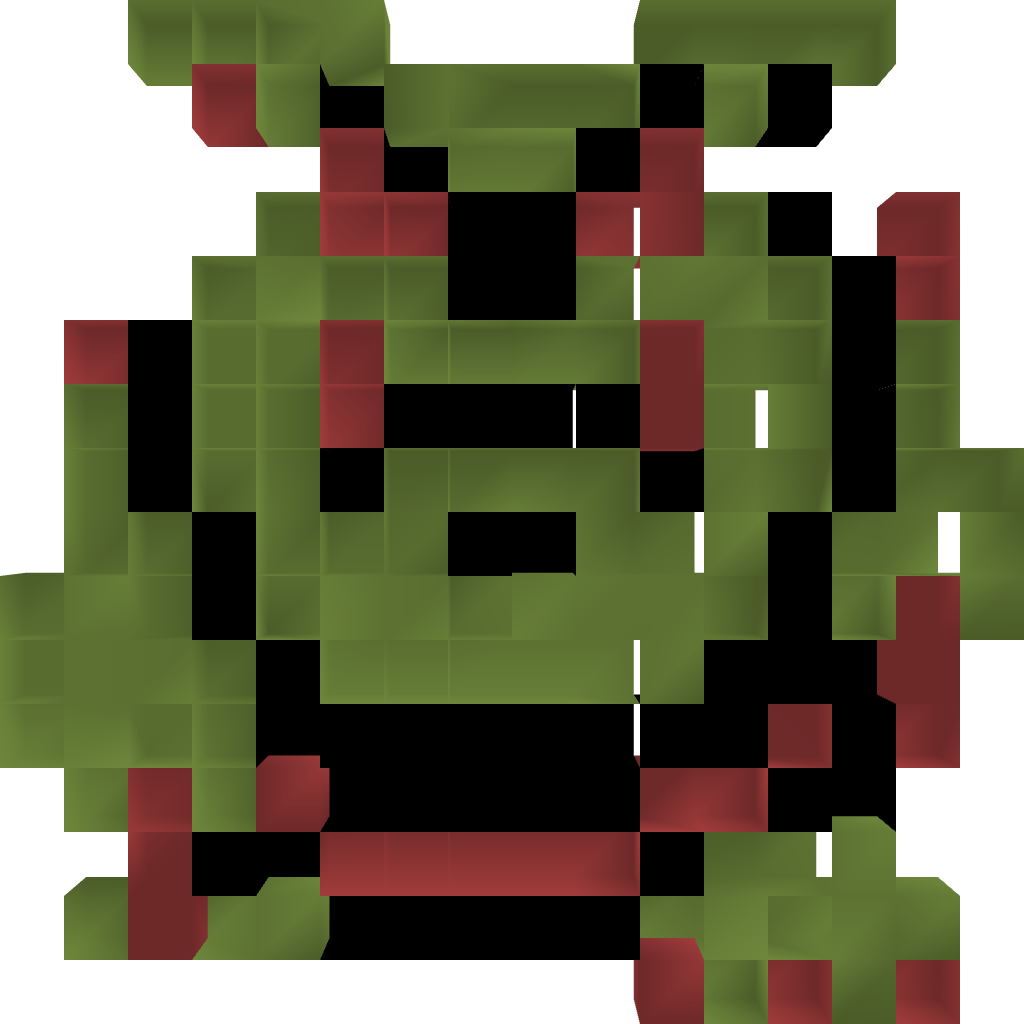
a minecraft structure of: Moblin from Zelda 1 bad low quality